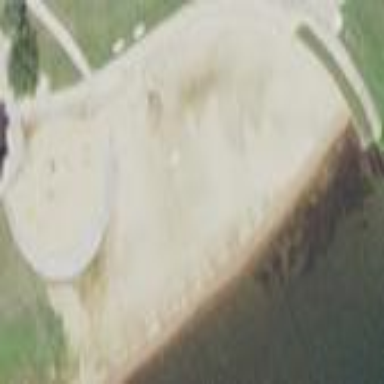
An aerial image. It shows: Beautiful beach with natural surroundings.